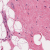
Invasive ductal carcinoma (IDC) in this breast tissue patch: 0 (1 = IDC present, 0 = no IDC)